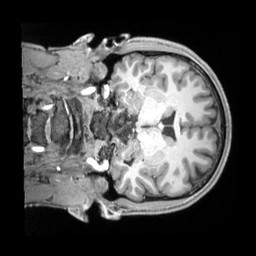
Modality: T1w
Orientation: coronal
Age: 25
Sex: male
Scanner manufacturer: siemens
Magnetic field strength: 3 T
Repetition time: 2.2 s
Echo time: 0.00218 s